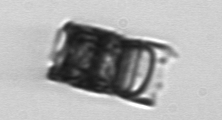
Label: Paralia_sulcata